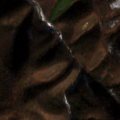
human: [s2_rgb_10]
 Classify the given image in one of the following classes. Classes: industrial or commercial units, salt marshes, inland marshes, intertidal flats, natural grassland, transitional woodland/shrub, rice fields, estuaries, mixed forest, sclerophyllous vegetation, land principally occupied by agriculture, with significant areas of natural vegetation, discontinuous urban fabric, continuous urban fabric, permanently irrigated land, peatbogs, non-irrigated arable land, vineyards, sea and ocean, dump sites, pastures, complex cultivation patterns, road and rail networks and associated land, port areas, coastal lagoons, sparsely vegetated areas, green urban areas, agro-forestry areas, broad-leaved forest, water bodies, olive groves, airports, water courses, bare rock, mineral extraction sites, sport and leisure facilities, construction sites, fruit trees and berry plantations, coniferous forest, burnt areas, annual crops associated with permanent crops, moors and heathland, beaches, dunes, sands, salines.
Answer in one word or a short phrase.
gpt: broad-leaved forest